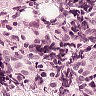
Metastatic tissue present: no